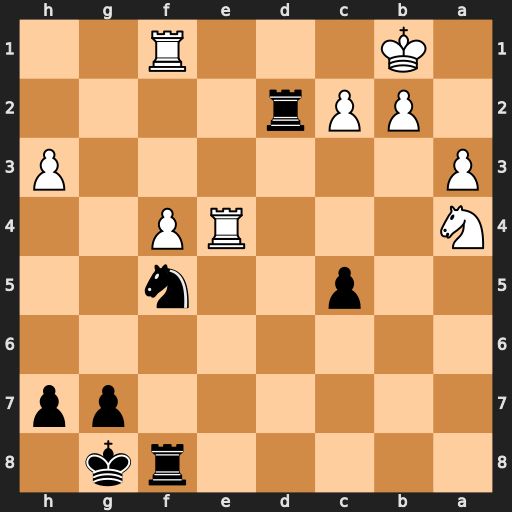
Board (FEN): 5rk1/6pp/8/2p2n2/N3RP2/P6P/1PPr4/1K3R2
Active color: b
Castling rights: -
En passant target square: -
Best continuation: Ng3 Rfe1 Nxe4